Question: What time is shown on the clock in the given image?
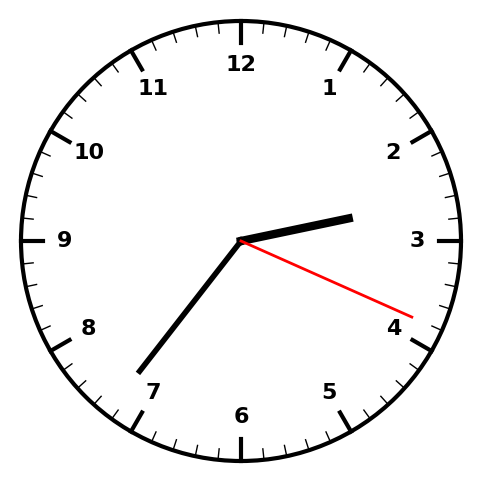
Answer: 02:36:19